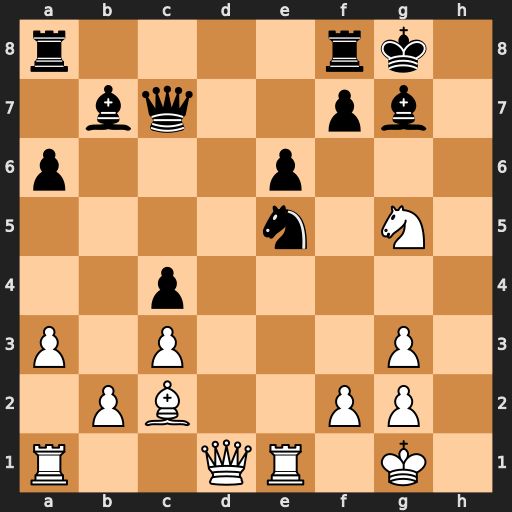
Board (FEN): r4rk1/1bq2pb1/p3p3/4n1N1/2p5/P1P3P1/1PB2PP1/R2QR1K1
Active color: w
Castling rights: -
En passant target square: -
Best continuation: Bh7+ Kh8 Qh5